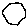
Label: hexagon